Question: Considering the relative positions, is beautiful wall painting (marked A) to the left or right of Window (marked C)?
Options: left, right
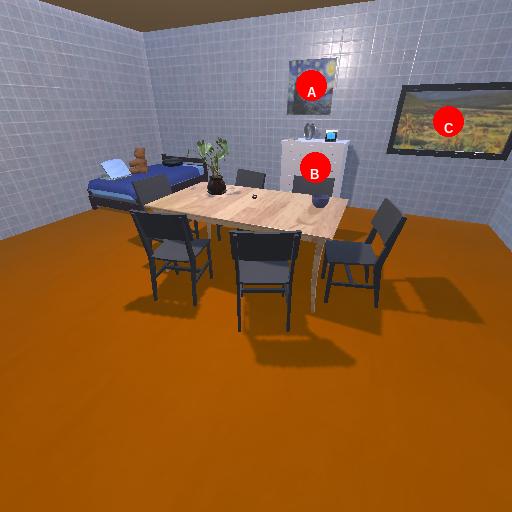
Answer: left